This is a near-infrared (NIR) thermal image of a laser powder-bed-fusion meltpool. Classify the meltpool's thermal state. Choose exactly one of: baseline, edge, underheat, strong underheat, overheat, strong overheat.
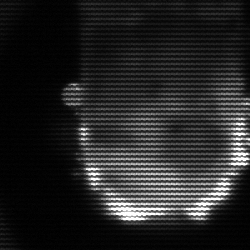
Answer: baseline